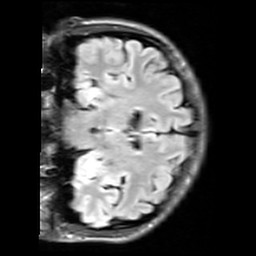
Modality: FLAIR
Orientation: coronal
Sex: female
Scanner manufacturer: siemens
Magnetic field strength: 3 T
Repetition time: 10 s
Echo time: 0.09 s